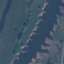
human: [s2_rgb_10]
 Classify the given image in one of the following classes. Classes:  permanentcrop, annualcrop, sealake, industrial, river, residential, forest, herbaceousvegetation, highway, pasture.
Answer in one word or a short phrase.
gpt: River